Chest X-ray. View position: PA
Patient age: 16
Patient sex: M
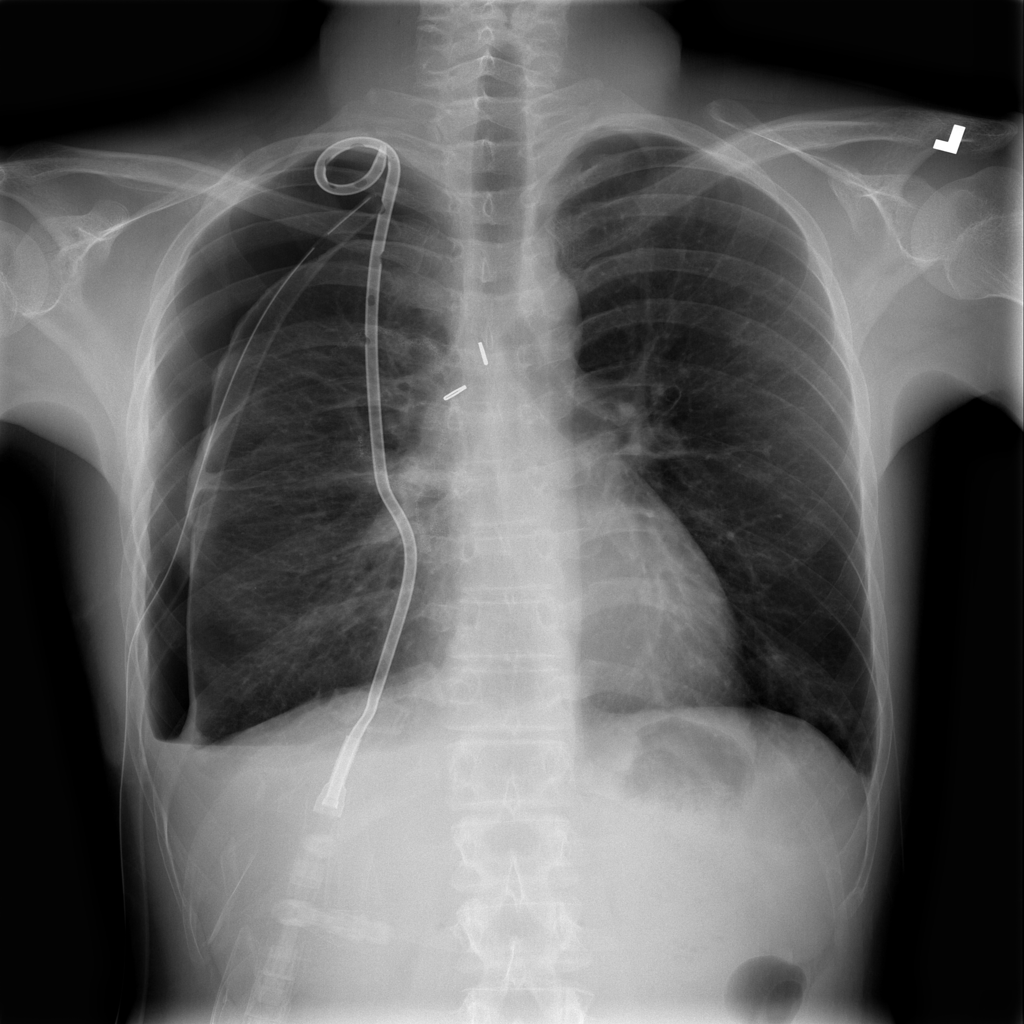
Finding: Pneumothorax